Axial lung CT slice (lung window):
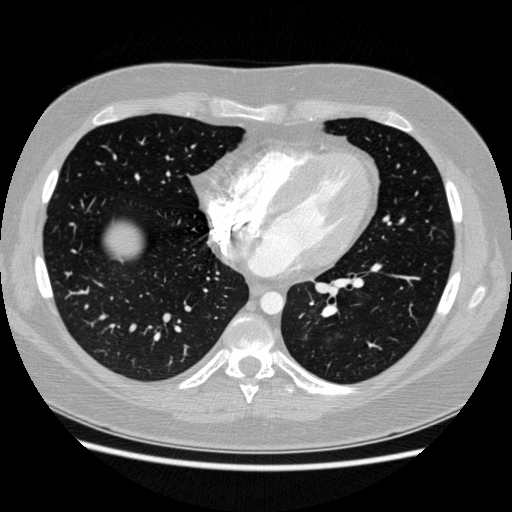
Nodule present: no